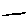
Label: line